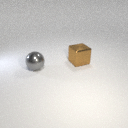
large gray metal sphere to the left of large brown metal cube